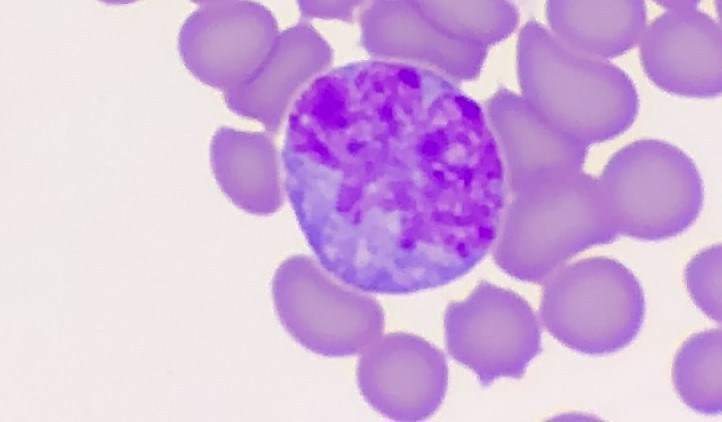
White blood cell type: Neutrophil